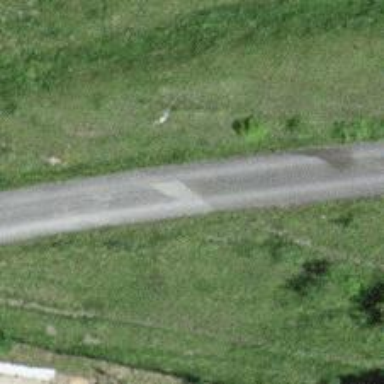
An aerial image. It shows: Service road with grade 1 tracktype.